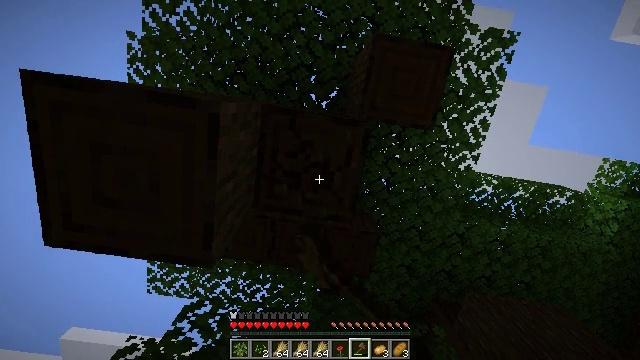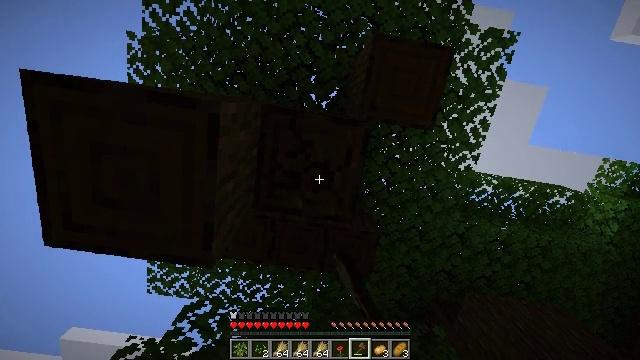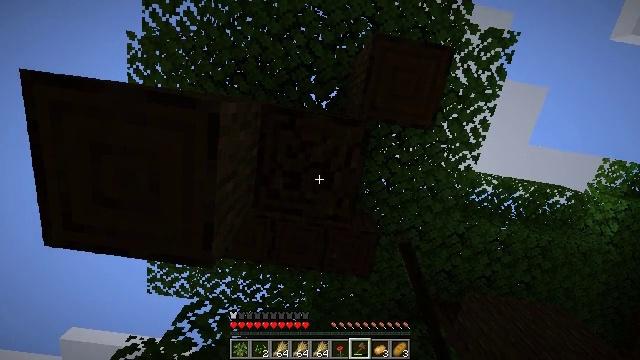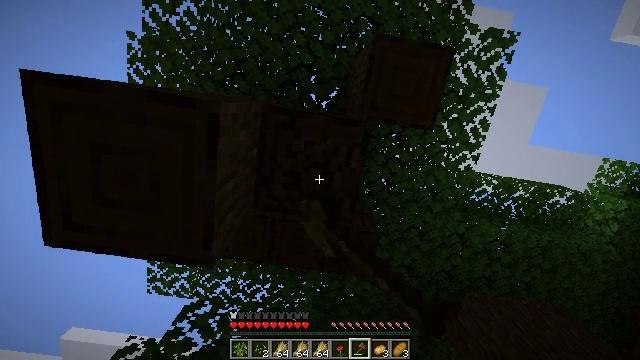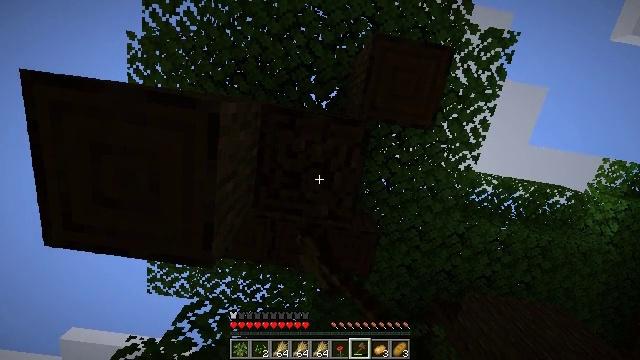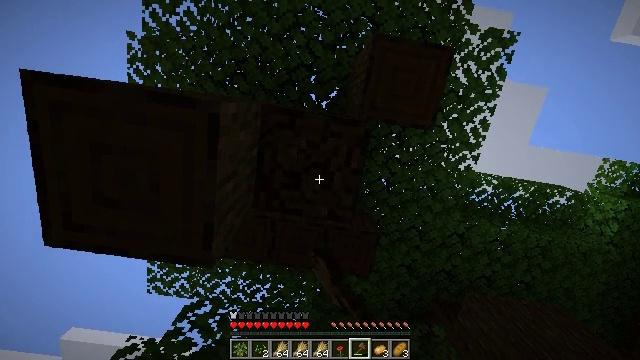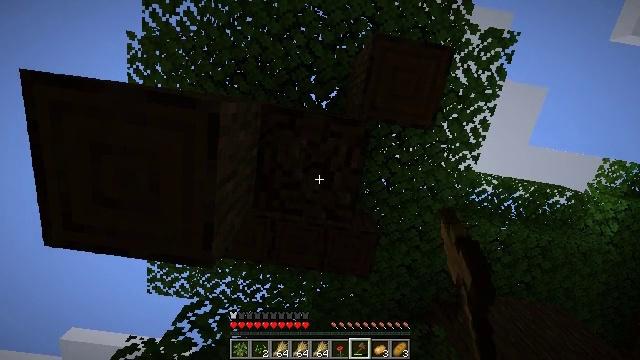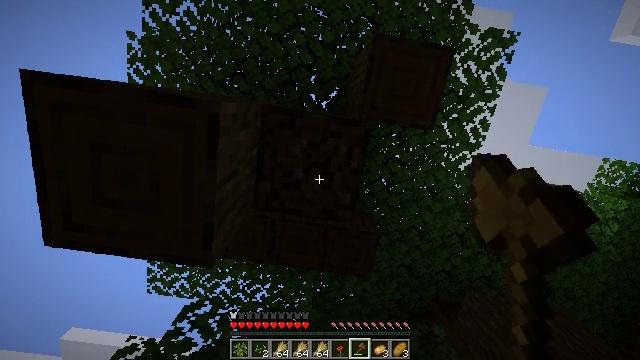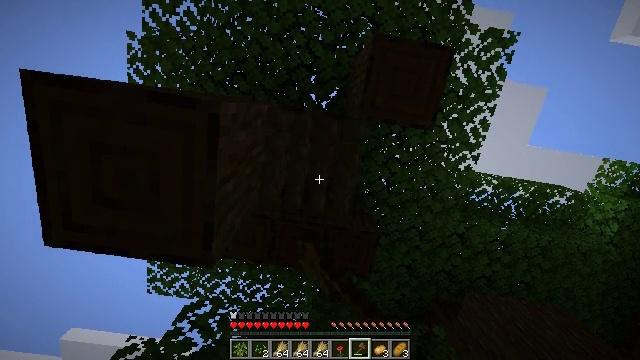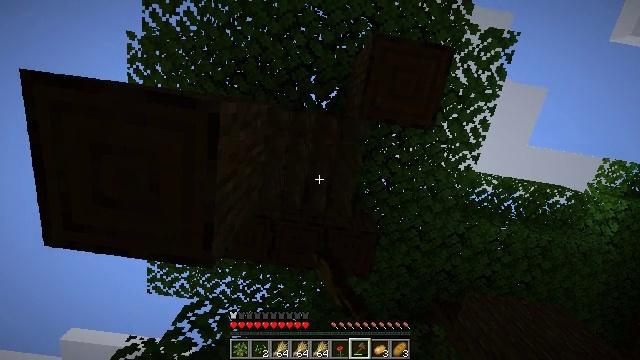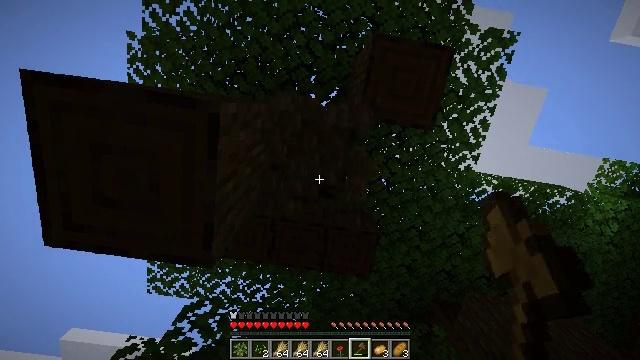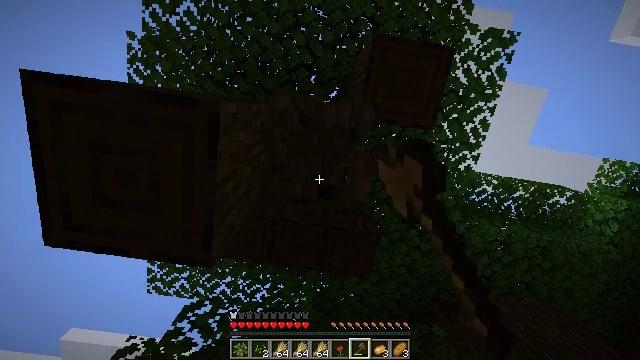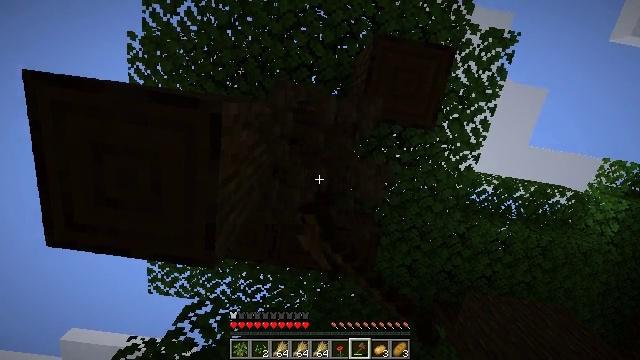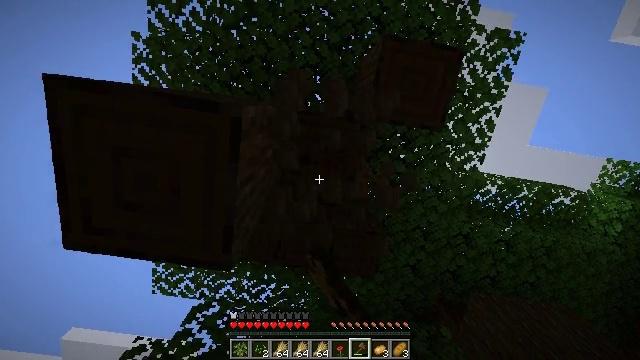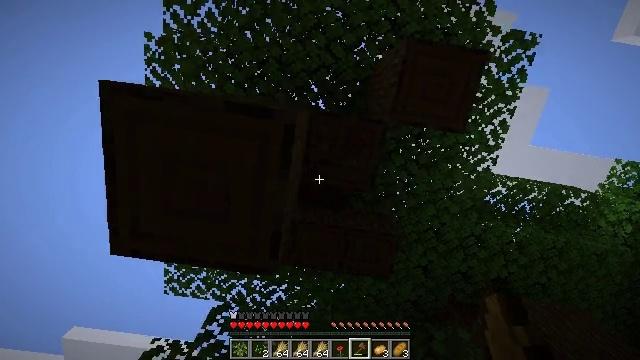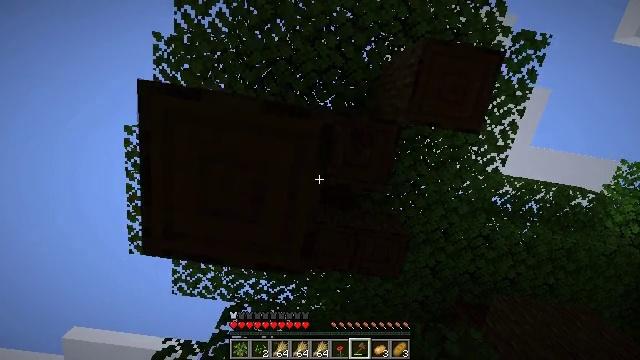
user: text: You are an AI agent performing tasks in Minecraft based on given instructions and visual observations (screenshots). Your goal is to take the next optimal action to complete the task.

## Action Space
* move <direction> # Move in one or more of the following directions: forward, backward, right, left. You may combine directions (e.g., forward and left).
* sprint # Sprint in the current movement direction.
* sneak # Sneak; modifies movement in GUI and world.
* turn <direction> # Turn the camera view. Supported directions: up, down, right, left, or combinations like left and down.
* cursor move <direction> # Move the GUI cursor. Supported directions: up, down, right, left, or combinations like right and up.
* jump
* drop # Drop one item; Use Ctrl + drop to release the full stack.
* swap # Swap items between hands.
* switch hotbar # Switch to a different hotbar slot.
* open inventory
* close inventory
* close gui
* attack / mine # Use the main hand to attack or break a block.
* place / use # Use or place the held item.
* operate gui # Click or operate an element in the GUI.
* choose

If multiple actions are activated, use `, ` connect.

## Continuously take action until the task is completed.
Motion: motion action
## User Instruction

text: Break the dark oak log in the forest.
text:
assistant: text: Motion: attack / mine
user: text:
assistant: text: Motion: attack / mine
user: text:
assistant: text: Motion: attack / mine
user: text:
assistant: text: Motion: attack / mine
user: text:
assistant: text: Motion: attack / mine
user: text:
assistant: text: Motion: attack / mine
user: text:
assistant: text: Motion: attack / mine
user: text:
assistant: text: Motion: attack / mine
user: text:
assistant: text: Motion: attack / mine
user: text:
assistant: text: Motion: attack / mine
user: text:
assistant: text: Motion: attack / mine
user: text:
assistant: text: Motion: move left, attack / mine
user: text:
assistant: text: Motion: move left, attack / mine
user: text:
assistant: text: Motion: move left, attack / mine
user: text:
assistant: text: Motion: move left, attack / mine
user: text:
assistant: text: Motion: attack / mine
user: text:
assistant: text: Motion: attack / mine
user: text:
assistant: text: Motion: attack / mine
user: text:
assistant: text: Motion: attack / mine
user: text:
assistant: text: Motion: attack / mine
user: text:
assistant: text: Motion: attack / mine
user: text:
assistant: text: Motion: attack / mine
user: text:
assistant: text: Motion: attack / mine
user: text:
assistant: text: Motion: attack / mine
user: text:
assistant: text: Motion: attack / mine
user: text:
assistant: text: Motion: attack / mine
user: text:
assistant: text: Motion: attack / mine
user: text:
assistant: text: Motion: attack / mine
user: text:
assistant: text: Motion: attack / mine
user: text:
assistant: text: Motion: attack / mine